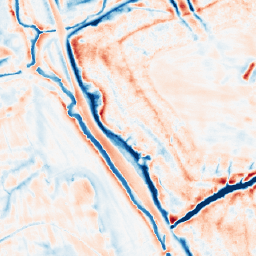
Category: edge_preserving
Decomposition family: bilateral
Decomposition parameters: d: 21
sigma_color: 100
sigma_space: 75
Upsampling method: nearest
Upsampling parameters: scale: 2
Upsampling scale: 2